Field crop: maize
Growth stage: 2
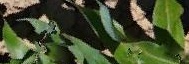
Species: maize